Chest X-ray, PA view. Patient: 28 years old, sex F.
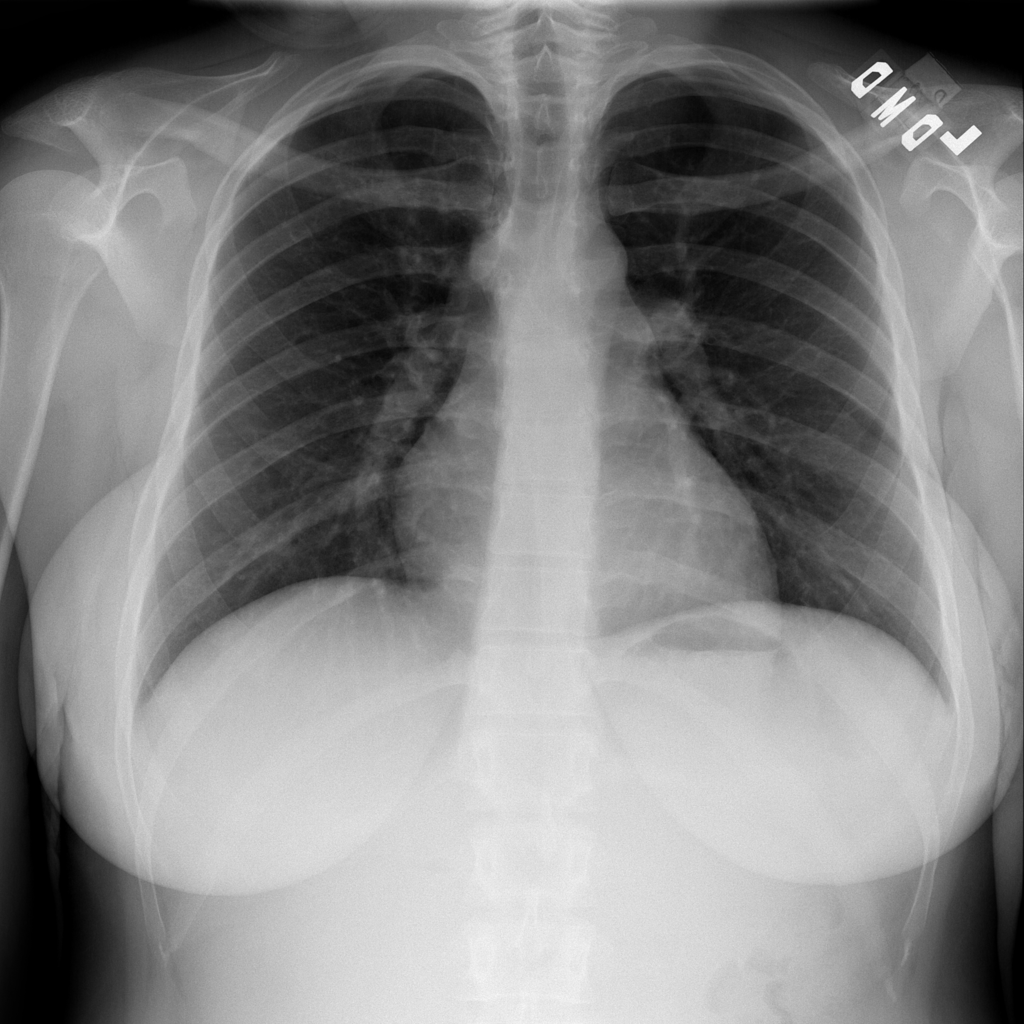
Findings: No Finding